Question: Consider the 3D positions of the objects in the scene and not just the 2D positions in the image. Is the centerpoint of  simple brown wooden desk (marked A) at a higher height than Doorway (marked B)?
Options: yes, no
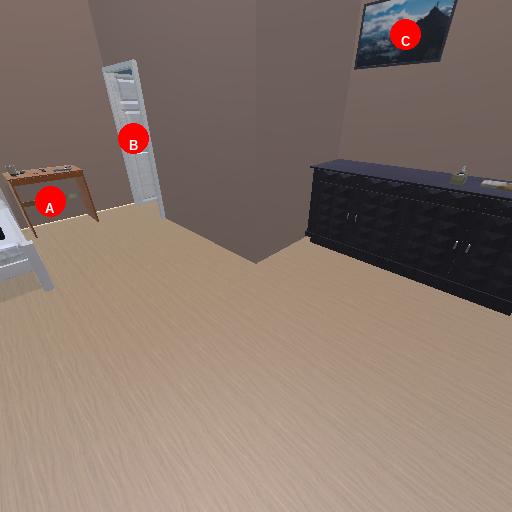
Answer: yes